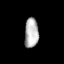
Tissue: lung
Cell type: Endothelial cells
Senescence score: 0.6045
Nuclear area (px): 402
Mean DAPI intensity: 181.157